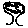
Label: tree